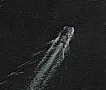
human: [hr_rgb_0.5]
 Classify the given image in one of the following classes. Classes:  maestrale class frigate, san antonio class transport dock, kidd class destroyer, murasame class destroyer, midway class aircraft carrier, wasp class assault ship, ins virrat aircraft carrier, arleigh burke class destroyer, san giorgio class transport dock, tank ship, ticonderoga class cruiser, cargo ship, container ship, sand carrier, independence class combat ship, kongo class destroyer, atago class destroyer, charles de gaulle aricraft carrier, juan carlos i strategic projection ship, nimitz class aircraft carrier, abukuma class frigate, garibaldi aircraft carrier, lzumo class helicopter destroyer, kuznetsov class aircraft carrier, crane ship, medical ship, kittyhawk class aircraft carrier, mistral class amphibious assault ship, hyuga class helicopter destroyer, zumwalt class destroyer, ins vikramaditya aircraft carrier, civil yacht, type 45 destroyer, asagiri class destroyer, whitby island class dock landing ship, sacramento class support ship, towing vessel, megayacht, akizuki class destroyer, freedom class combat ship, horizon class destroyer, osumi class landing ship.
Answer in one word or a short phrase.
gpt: Towing vessel